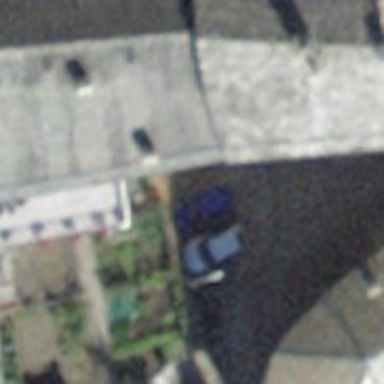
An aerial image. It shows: Alleyway designated as service road.